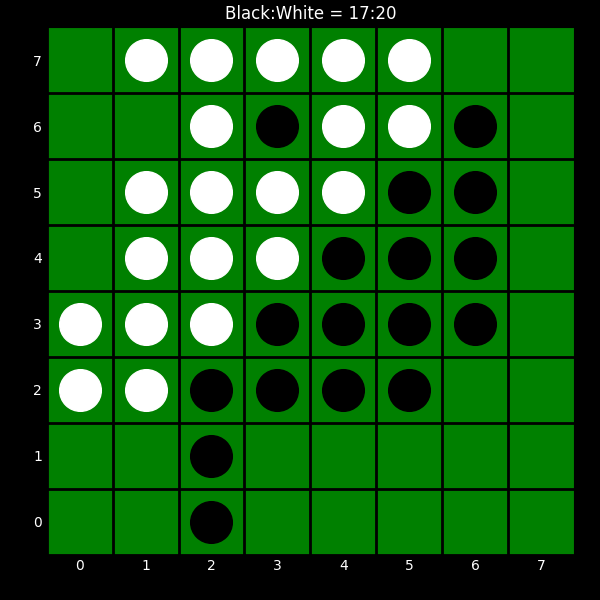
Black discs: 17
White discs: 20